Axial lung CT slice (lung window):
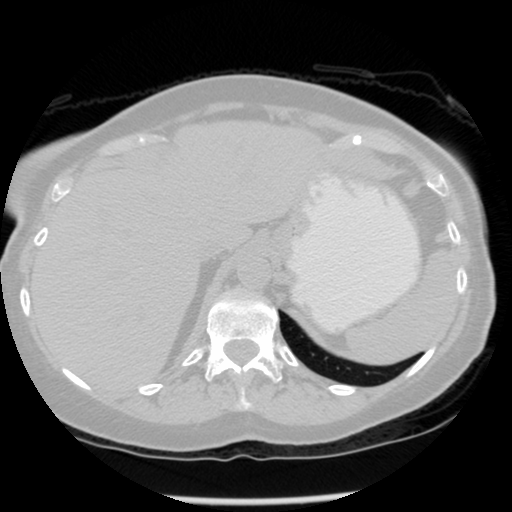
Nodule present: no